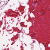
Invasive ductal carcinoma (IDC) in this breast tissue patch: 0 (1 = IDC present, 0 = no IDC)